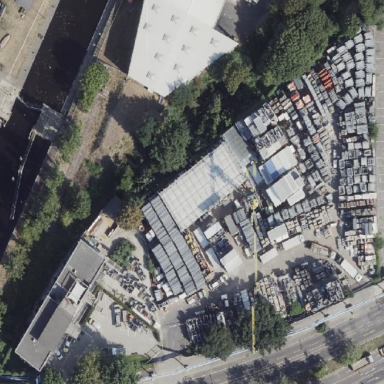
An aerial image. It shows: Commercial area.